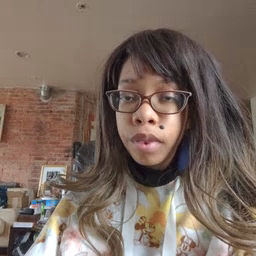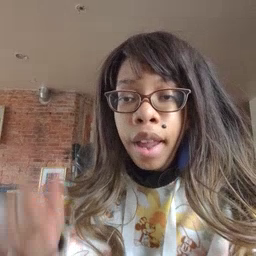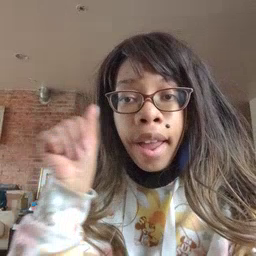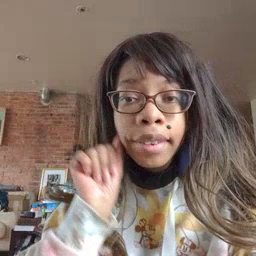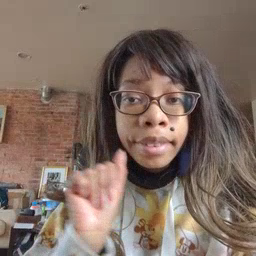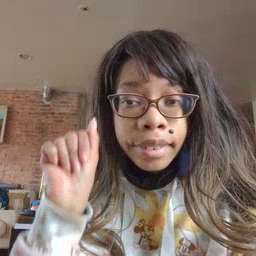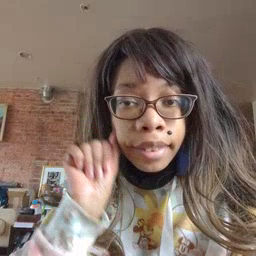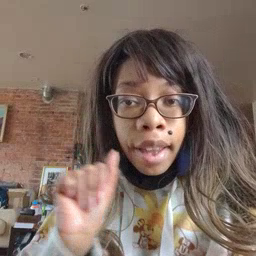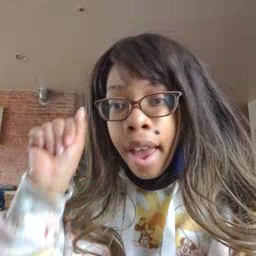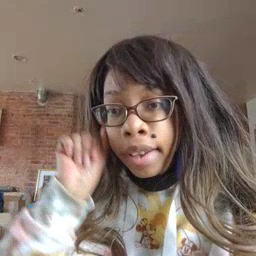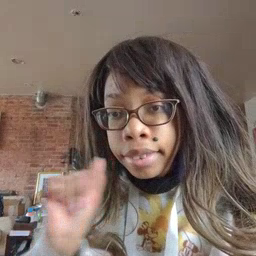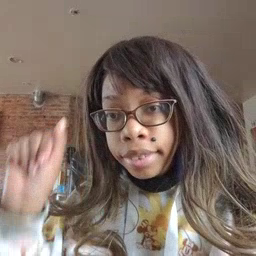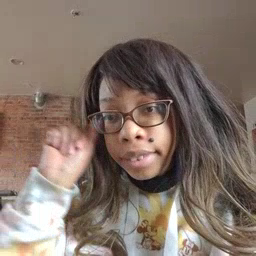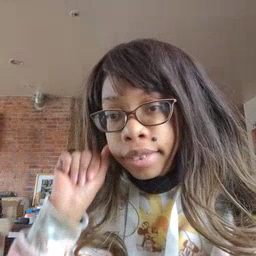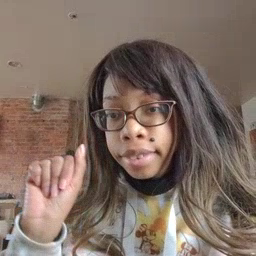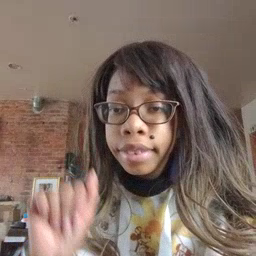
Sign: aunt